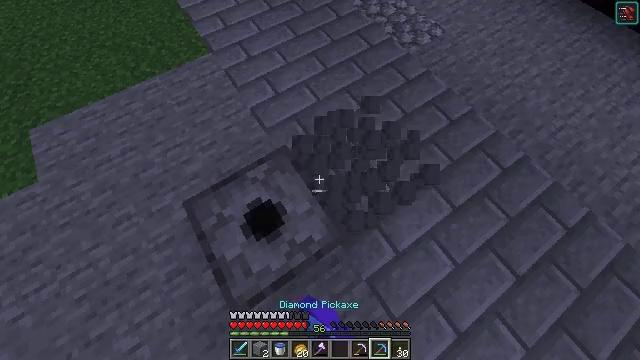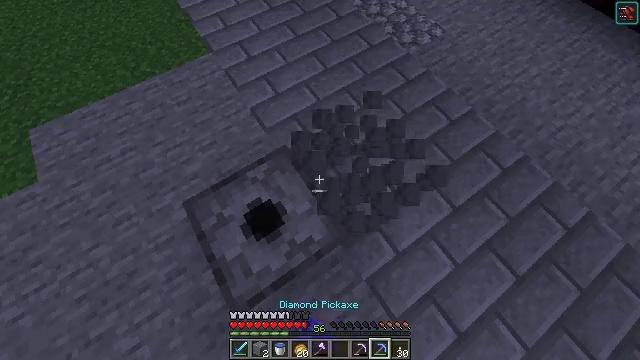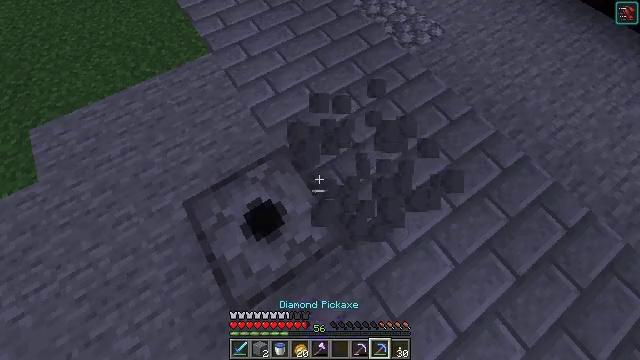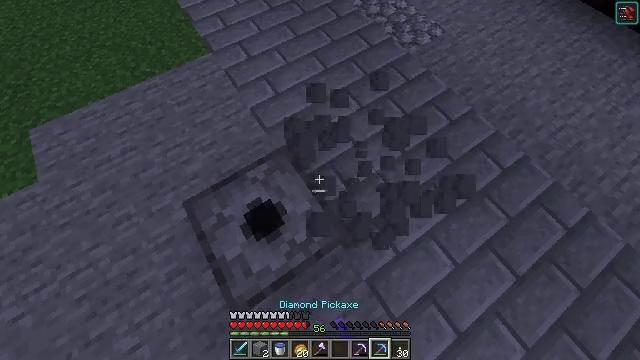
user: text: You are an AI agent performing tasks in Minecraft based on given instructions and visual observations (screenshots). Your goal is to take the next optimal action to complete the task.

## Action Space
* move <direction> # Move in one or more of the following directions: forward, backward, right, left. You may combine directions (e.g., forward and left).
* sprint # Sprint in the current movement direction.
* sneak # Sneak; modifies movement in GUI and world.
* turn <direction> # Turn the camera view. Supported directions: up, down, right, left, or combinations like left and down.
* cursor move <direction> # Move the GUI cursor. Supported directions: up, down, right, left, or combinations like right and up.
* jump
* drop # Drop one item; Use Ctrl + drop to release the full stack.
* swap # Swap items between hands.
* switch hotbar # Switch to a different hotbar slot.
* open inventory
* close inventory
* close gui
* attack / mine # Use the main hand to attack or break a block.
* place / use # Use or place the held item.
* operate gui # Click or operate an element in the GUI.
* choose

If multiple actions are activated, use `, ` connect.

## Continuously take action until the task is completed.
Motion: motion action
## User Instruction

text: Gather the dropper into your inventory.
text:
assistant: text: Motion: no_op
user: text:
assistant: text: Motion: no_op
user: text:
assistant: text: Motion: no_op
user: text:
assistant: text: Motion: no_op